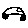
Label: car